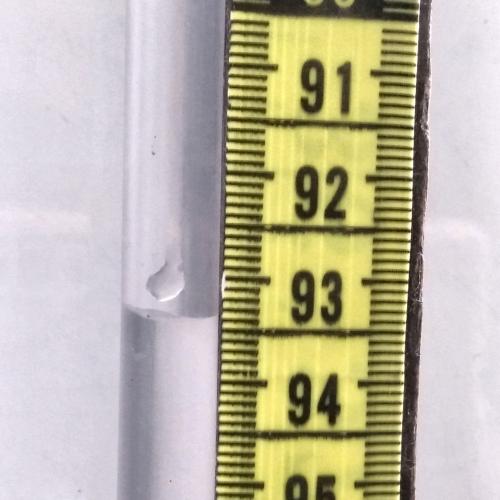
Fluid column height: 93.4 cm